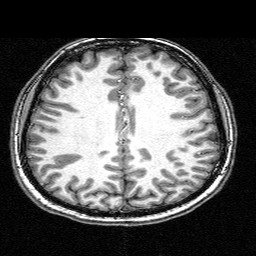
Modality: T1w
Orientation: coronal
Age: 26
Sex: female